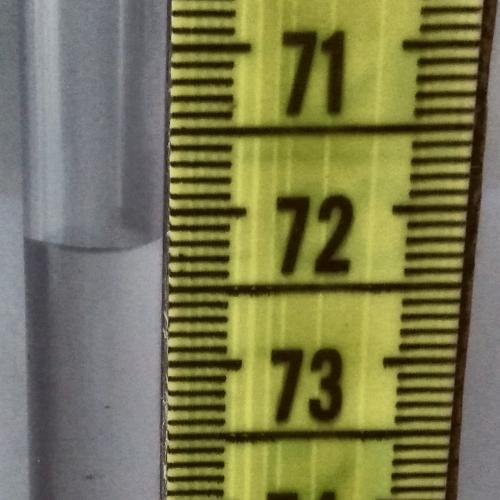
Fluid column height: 72.2 cm